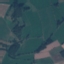
Land use / land cover: Pasture